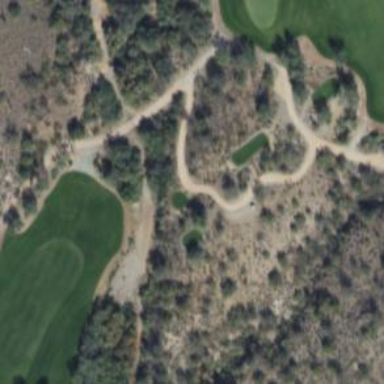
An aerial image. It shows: Footway that serves as golf path.